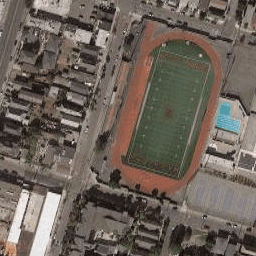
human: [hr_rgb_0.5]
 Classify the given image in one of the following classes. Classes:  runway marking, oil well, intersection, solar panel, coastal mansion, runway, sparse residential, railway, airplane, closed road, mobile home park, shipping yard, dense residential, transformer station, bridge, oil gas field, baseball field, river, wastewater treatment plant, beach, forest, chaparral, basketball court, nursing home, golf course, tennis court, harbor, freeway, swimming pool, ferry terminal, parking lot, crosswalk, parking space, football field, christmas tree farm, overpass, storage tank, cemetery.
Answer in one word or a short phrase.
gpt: football field